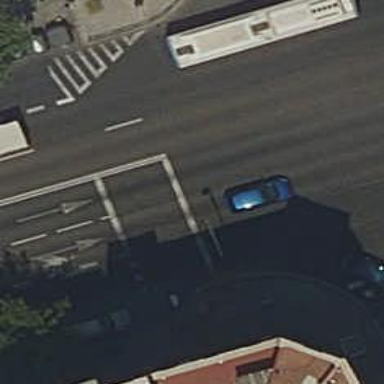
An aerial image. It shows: Road with traffic signals.